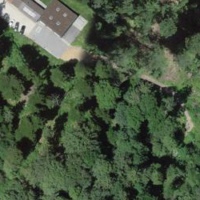
EUNIS habitat code: 44
Species observed at this site:
Lathyrus vernus
Allium ursinum
Scilla bifolia